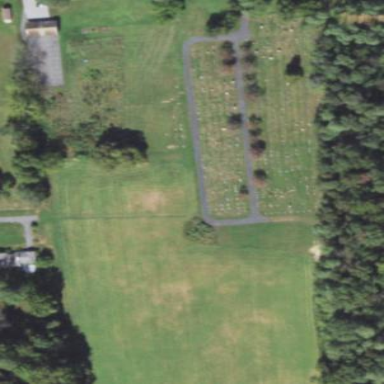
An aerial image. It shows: Cemetery.